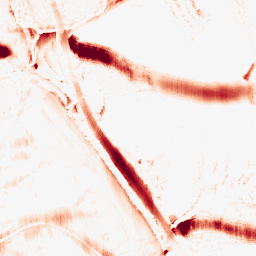
Category: morphological
Decomposition family: morphological_ellipse
Decomposition parameters: operation: opening
width: 30
height: 10
Upsampling method: quadratic
Upsampling parameters: scale: 4
Upsampling scale: 4